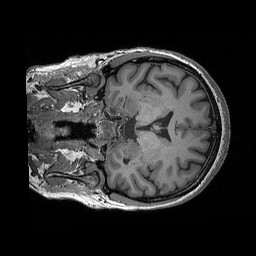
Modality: T1w
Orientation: coronal
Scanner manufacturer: siemens
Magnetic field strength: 3 T
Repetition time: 2.3 s
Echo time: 0.00298 s